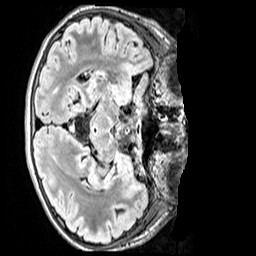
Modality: FLAIR
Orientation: axial
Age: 11
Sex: male
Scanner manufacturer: siemens
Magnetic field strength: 3 T
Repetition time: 5 s
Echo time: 0.388 s